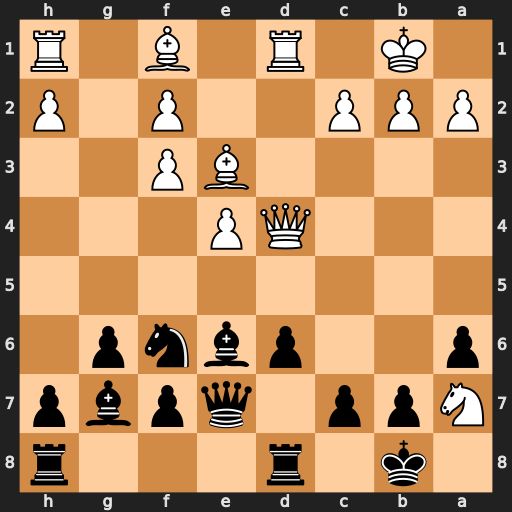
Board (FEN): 1k1r3r/Npp1qpbp/p2pbnp1/8/3QP3/4BP2/PPP2P1P/1K1R1B1R
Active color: b
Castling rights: -
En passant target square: -
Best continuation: c5 Nc6+ bxc6